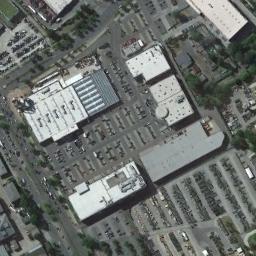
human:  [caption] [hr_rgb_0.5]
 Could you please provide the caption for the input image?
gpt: In an industrial area, There are factories and roads, There are planned parking lots, Items are parked, And there is good greening .

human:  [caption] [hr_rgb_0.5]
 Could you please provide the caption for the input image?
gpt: There are many houses of different shapes and sizes in the industrial zone .

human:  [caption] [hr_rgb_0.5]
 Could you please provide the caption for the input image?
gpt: Part of the building in the industrial area has a white roof .

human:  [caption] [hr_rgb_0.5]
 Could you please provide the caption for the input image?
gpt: The industrial area has lots of industrial equipment and some buildings .

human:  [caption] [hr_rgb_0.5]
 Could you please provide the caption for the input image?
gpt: There are some white buildings on the industrial area .